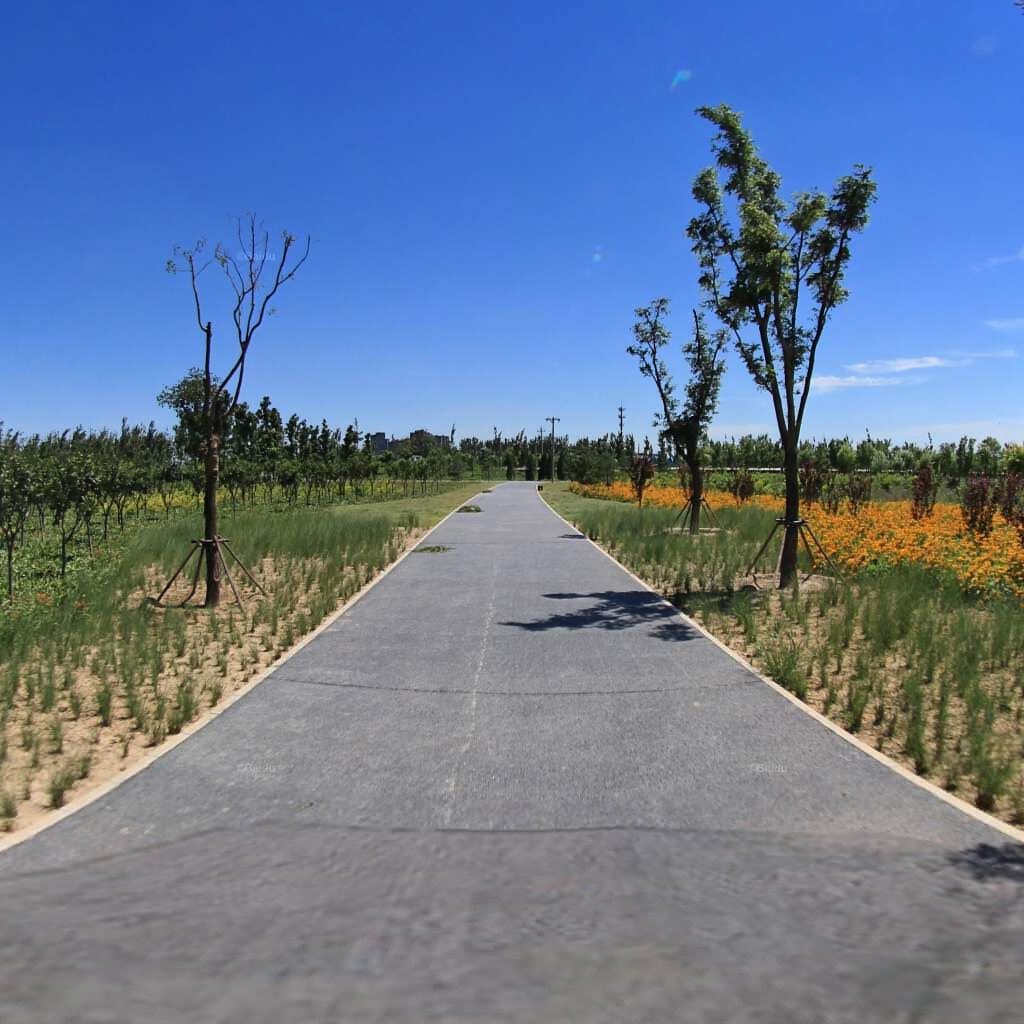
Region: Haidian
Road damage annotations: transverse crack